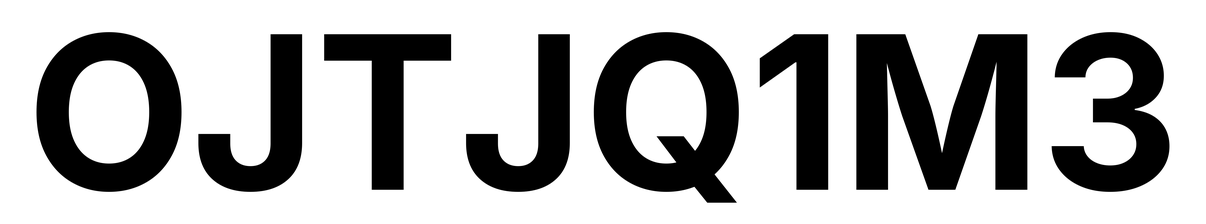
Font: Inter_Bold